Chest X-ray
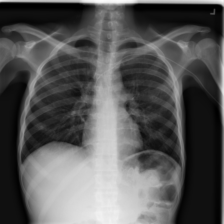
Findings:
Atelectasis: negative
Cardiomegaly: negative
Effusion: negative
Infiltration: positive
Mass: negative
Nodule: positive
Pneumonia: negative
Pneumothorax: negative
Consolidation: negative
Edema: negative
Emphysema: negative
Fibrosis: negative
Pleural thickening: negative
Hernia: negative